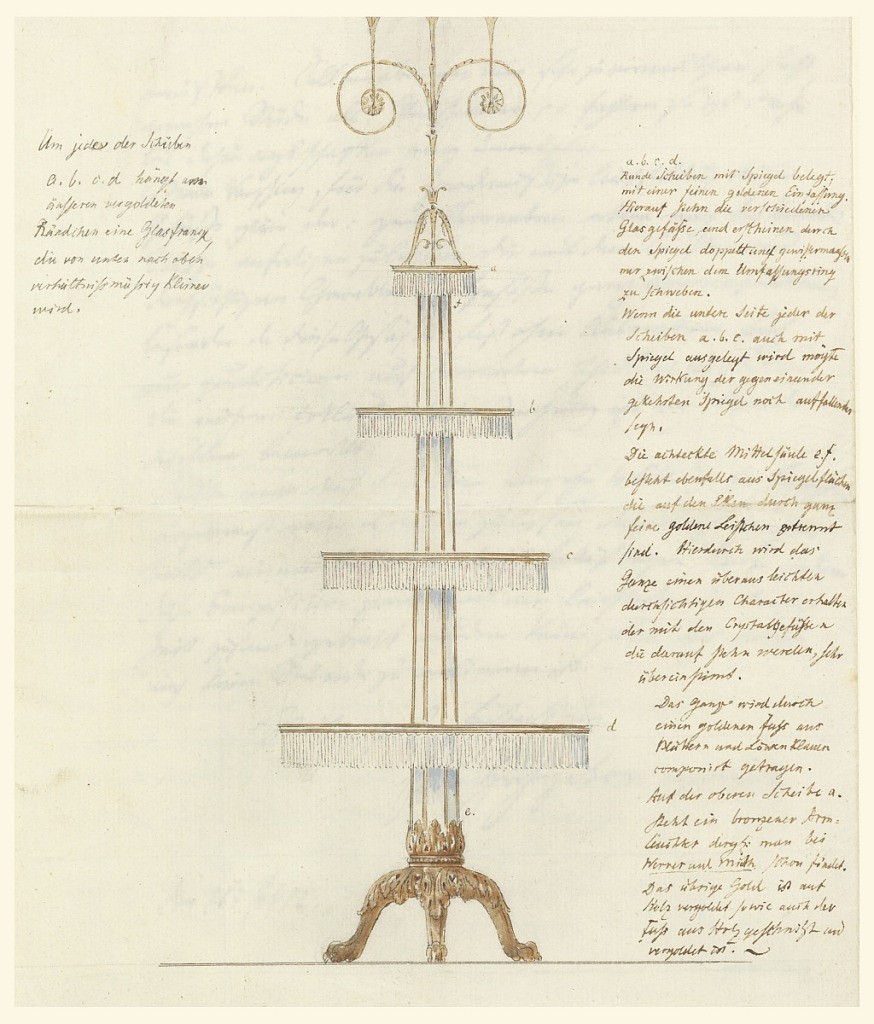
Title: Design for a Display Stand
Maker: Karl Friedrich Schinkel, German, 1781–1841
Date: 1812
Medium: Pen and black ink, brush and watercolor on paper
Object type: Drawing
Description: A stand with four circular tiers to display crystal objects.  On margin, explanations of the drawing.  It is a folded sheet of paper.  On the second page explanatory letter by Schinkel dated Febr. 16, 1812.  Explanation of drawing (in transl.): From the gilt rim of each disc a, b, c, d hangs a fringe of glass prisms which diminish in their size in the upper tiers.  A, b, c, d: circular discs, mirror-glass covered, and with a fine and narrow gold edging.  On these stand the various glass objects which--through the reflection of the mirrors--appear double and so to speak will seem to be swinging between the outer borders.  If the reverse of each of the discs would also be covered with mirror-glass, the effect of the mirror, placed back to back, would still be more striking.  The octagonal center column consists also of mirror-glass panels joined at the corners by very narrow gold bands.  Thus, the whole will have an appearance of extreme lightness and transparency which will be in complete harmony with the crystal object standing on it.  The whole composition will rest upon a golden foot (gilt) composed of leaves and lion's claws.  On the top disc stands a bronze candelabra, such as can be found already at Werner and Muth.  The gold ornaments are of gilded wood, and also the foot is made of wood, carved and gilded.